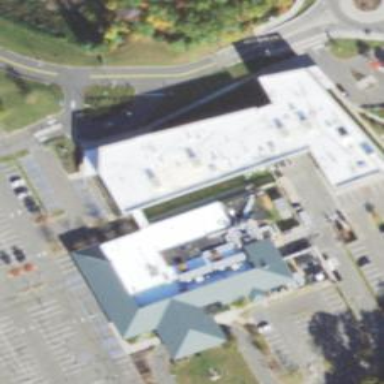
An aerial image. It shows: Healthcare clinic.